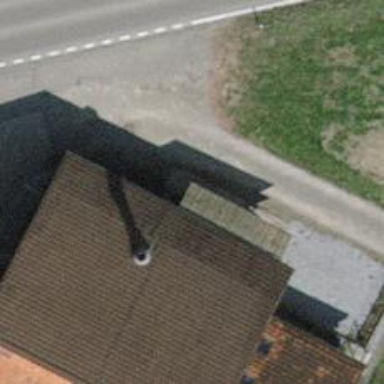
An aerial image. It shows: Farm shop.